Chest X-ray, PA view. Patient: 49 years old, sex M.
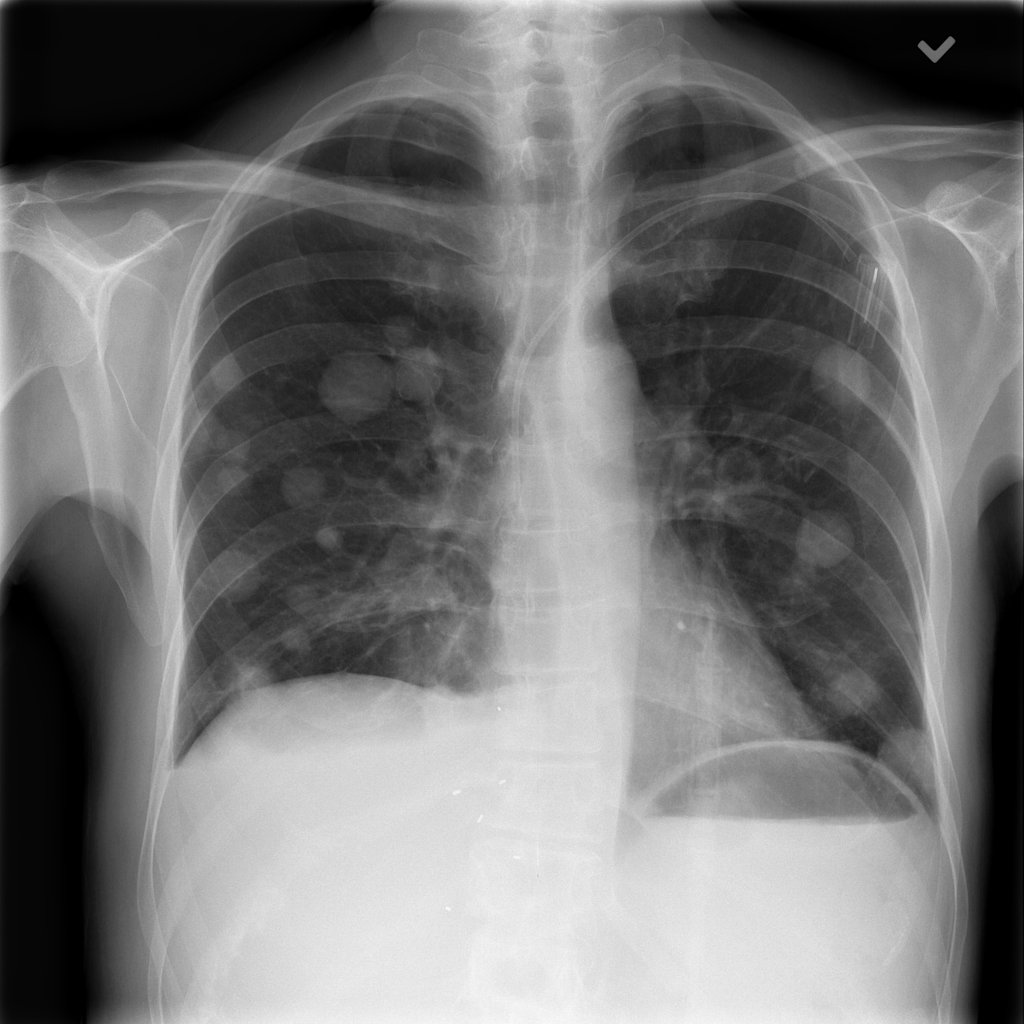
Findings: Nodule